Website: crate-barrel
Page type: stored-credit-cards
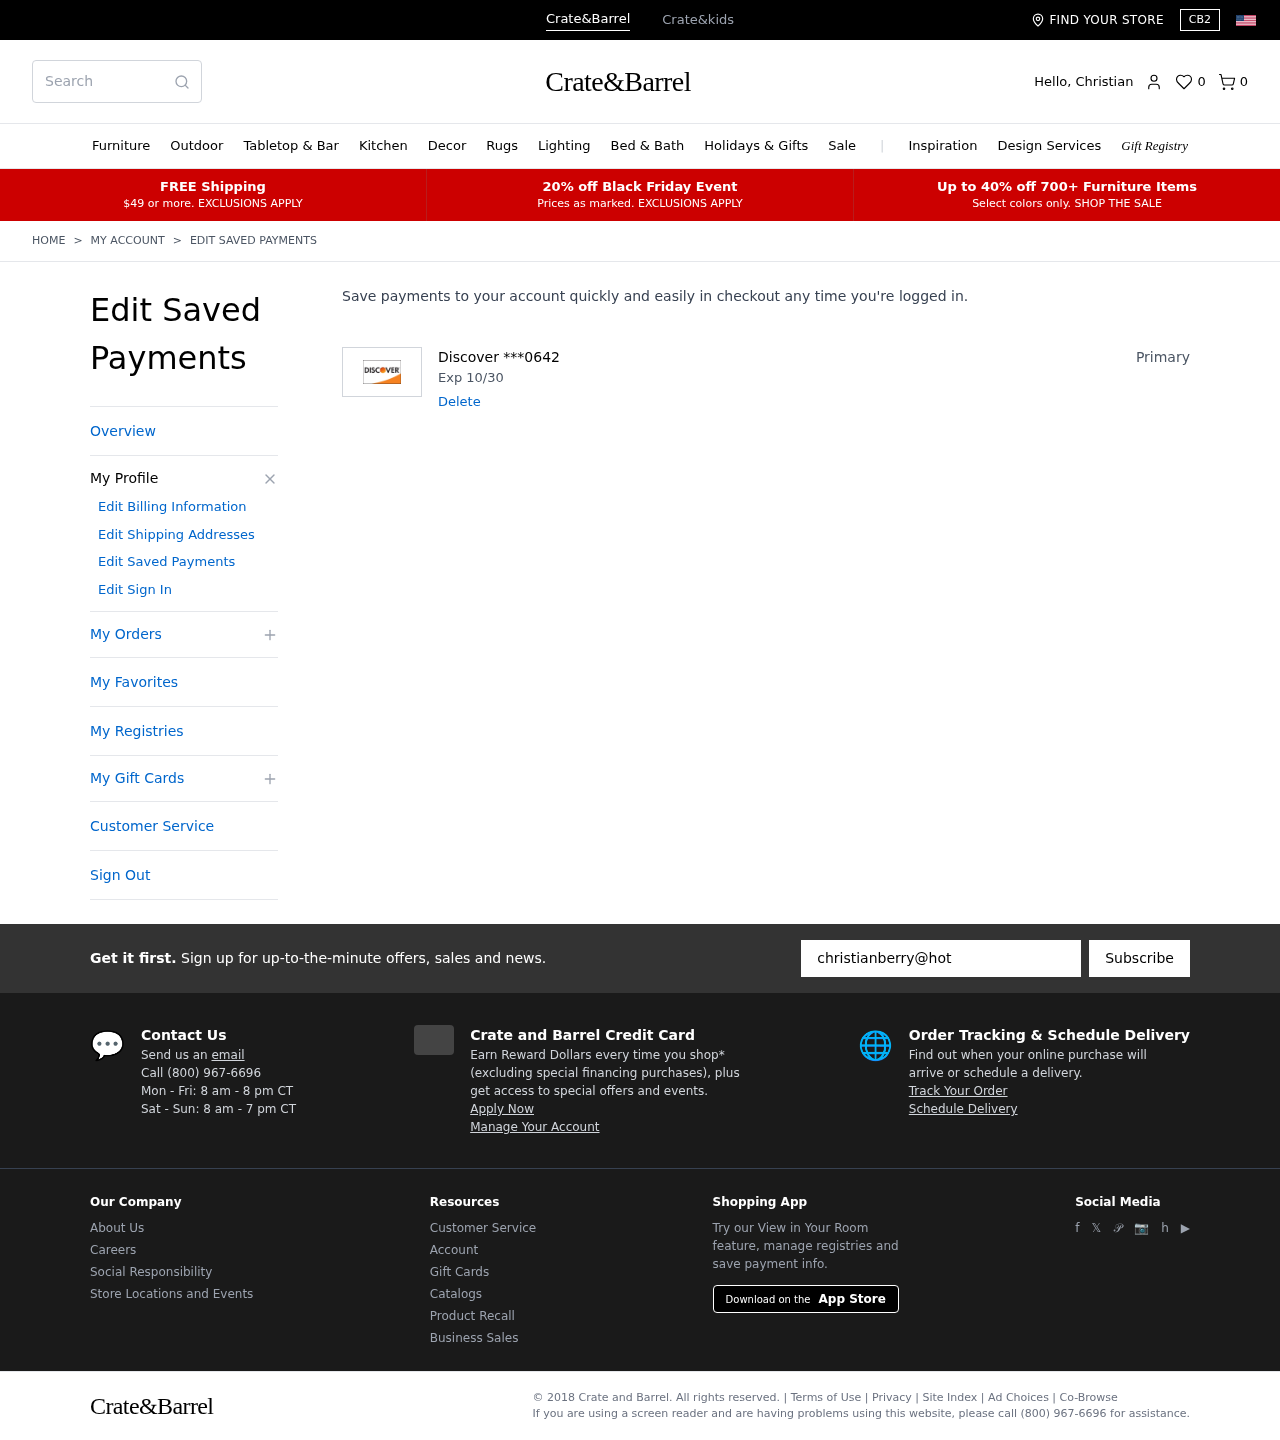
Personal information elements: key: PII_CARD_EXPIRY
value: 10/30
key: PII_CARD_LAST4
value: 0642
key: PII_CARD_TYPE
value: Discover
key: PII_FIRSTNAME
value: Christian
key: PII_EMAIL
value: christianberry@hotmail.com
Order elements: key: ORDER_NUM_ITEMS
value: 0
Search elements: key: HEADER_SEARCH
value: Search
Other elements: key: FAVORITES_COUNT
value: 0